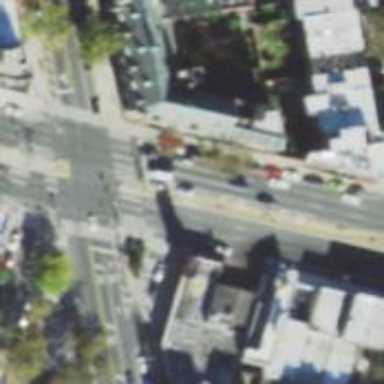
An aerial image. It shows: Footway that serves as traffic island.